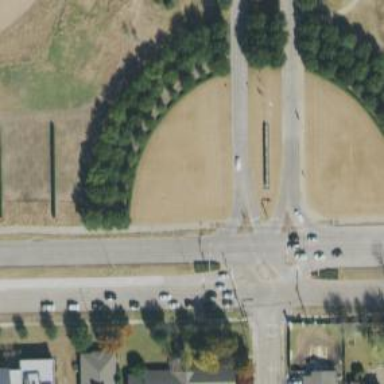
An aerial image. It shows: Secondary link road.